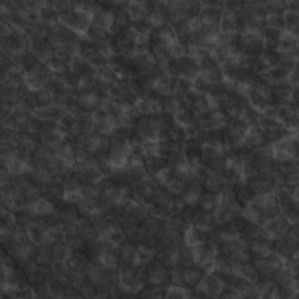
Label: non_frost